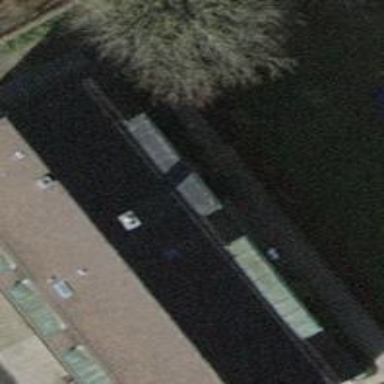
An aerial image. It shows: Apartments building with gambrel-shaped roof.